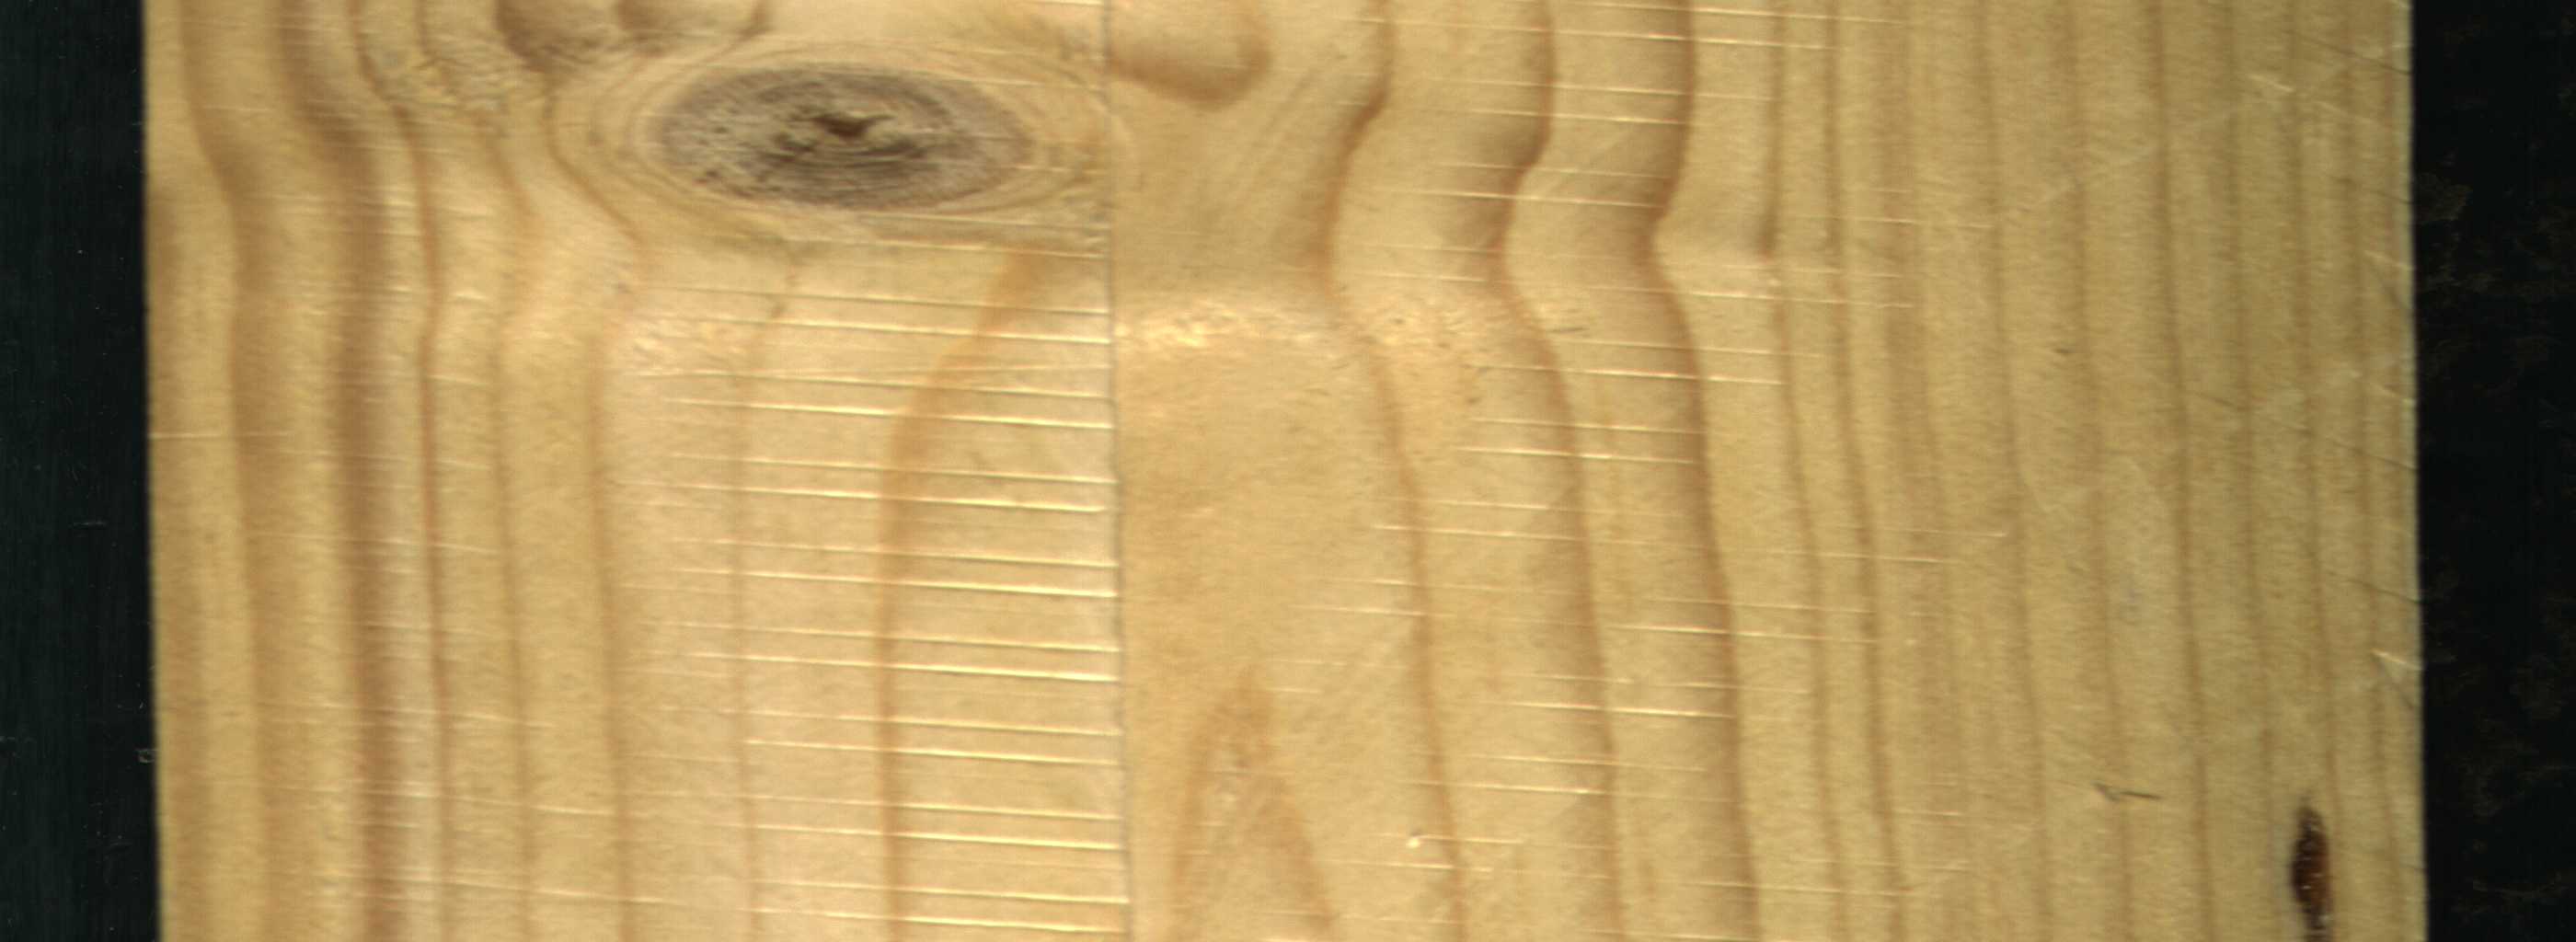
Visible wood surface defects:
resin
Live_Knot